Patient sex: M
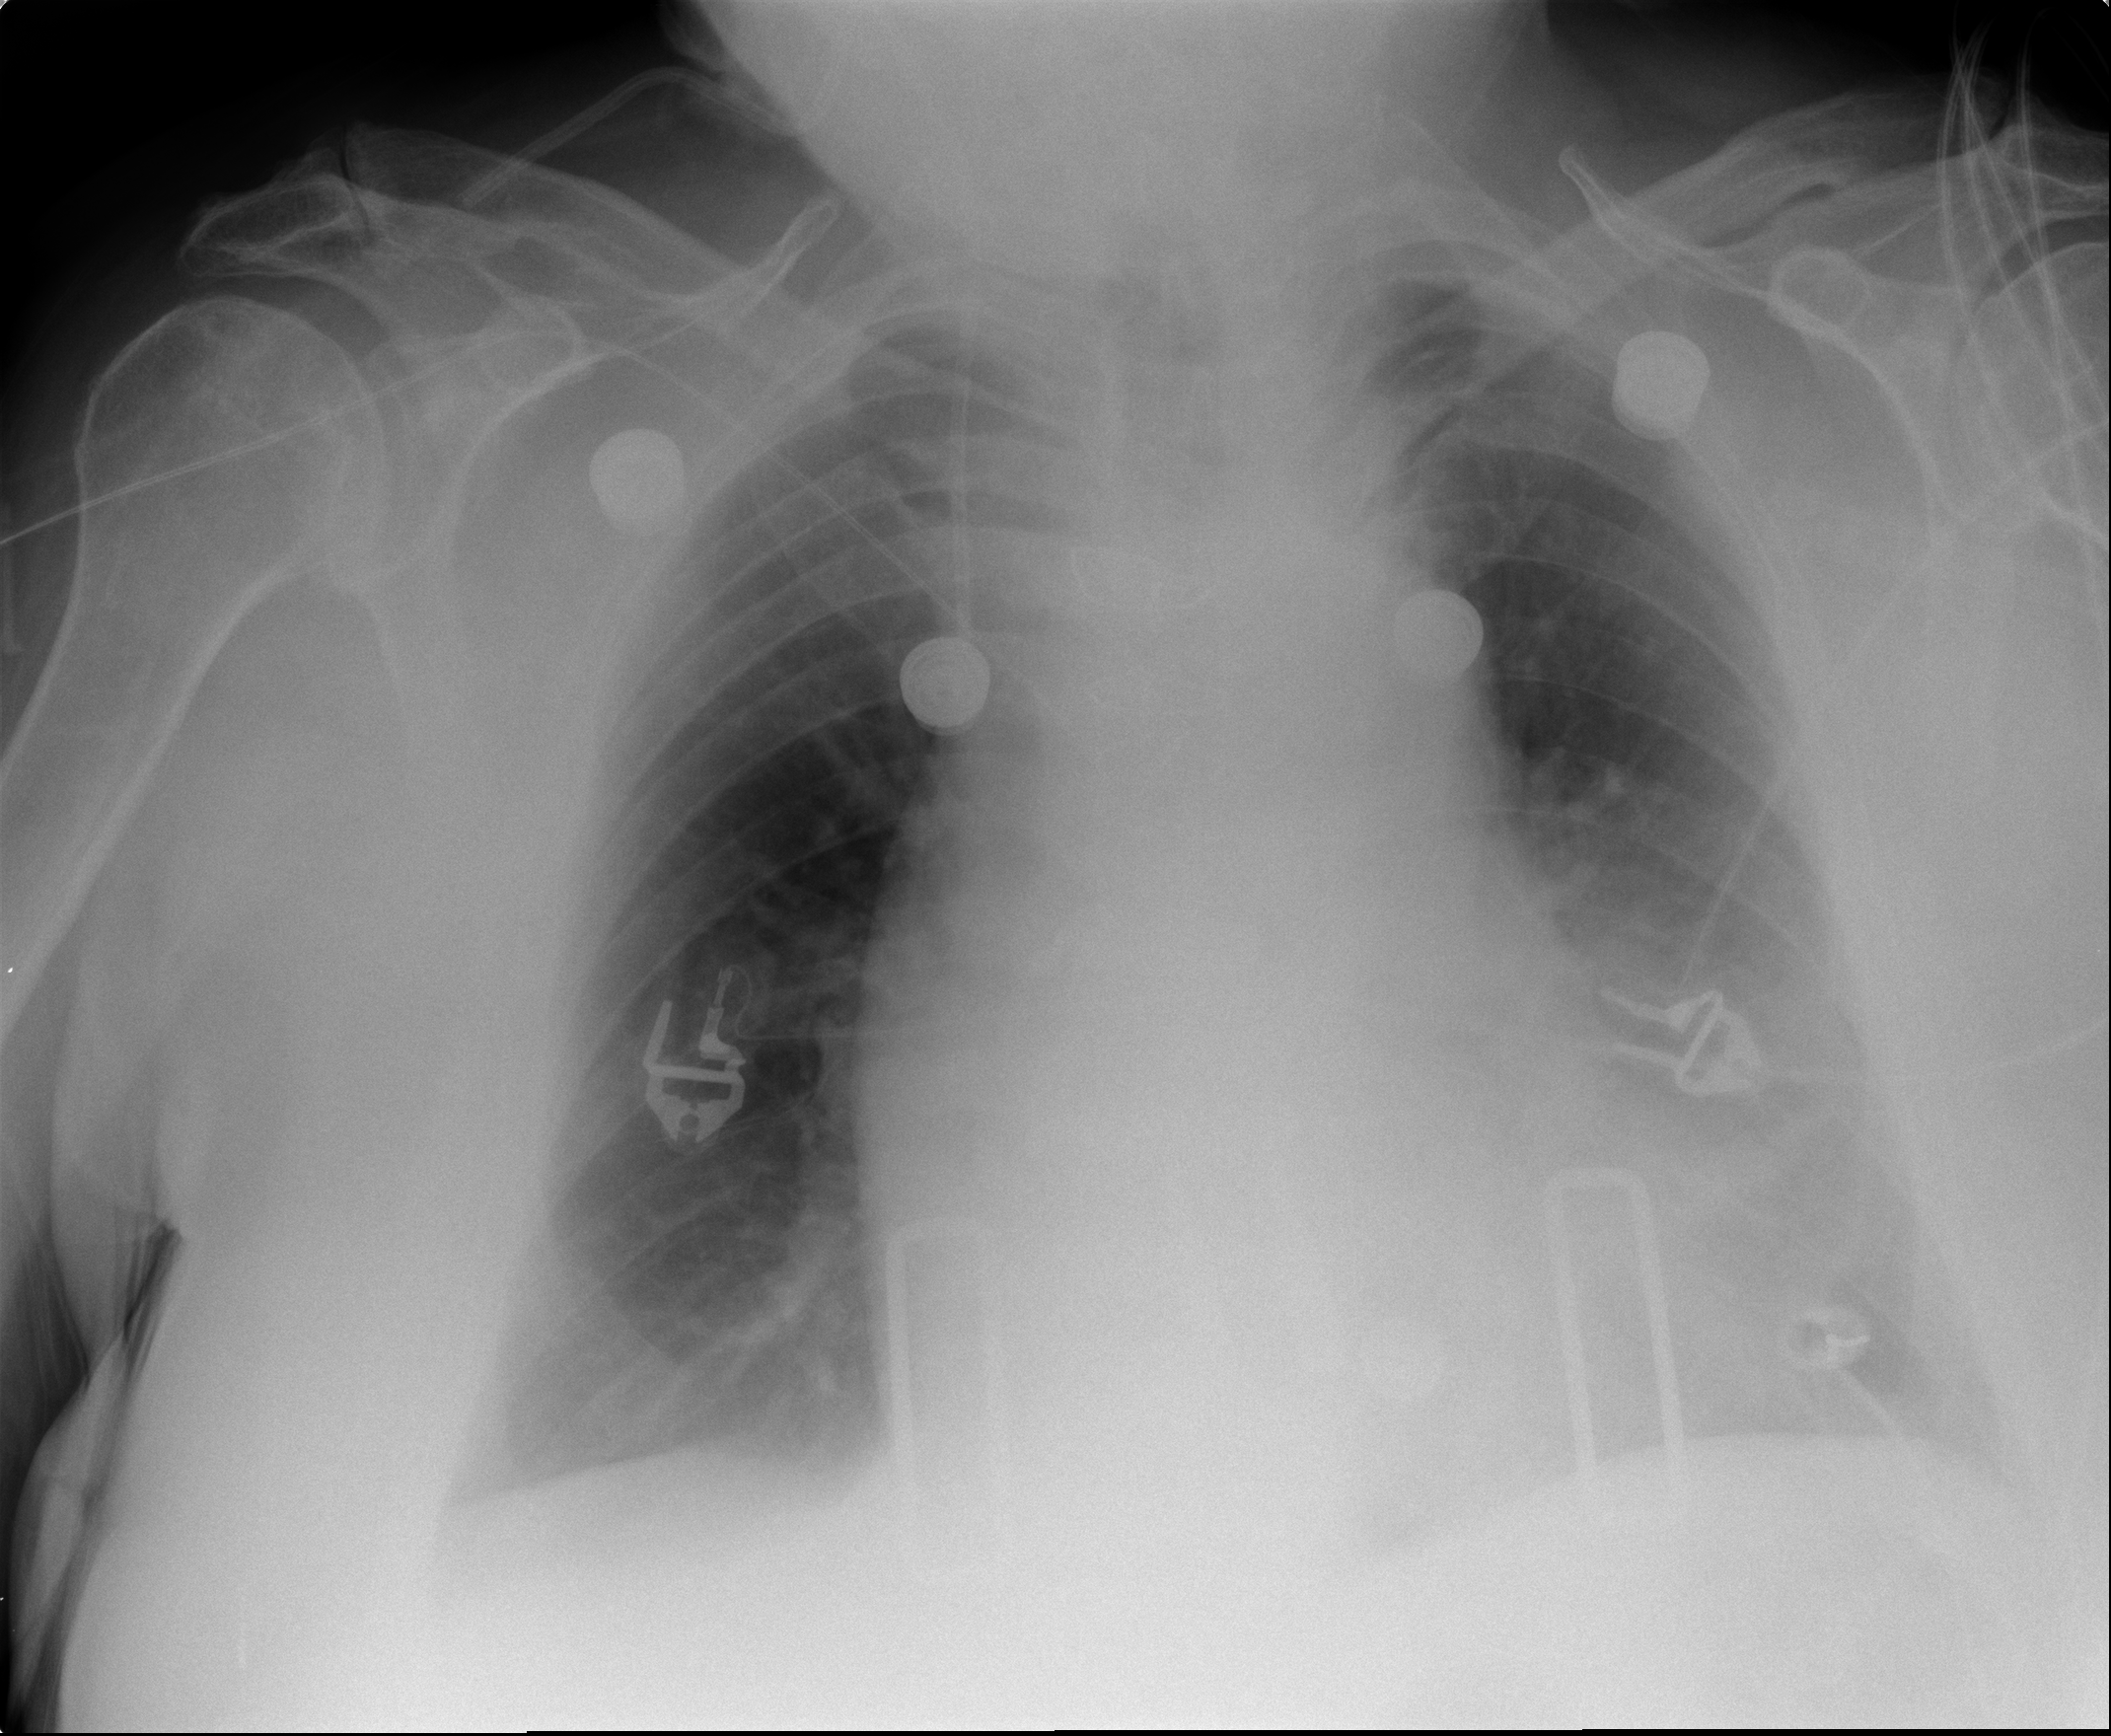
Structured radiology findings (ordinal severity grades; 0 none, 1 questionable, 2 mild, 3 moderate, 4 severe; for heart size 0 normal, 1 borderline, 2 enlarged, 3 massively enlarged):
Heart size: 2
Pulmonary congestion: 1
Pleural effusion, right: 1
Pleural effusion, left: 2
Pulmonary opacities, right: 0
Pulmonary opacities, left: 0
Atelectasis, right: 2
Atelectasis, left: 3